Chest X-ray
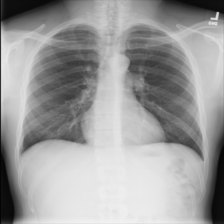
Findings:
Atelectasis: negative
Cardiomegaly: negative
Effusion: negative
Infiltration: negative
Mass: negative
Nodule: negative
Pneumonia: negative
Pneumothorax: negative
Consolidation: negative
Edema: negative
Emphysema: negative
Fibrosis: negative
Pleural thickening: negative
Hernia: negative